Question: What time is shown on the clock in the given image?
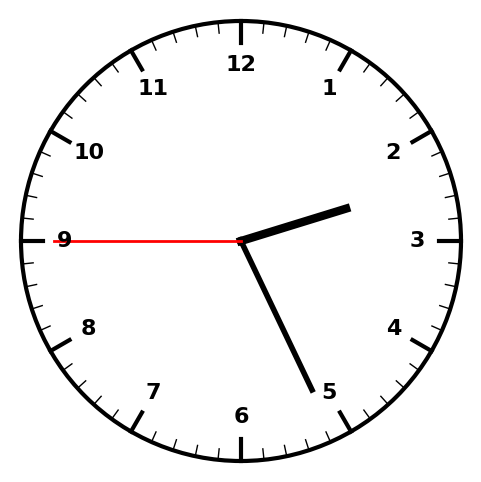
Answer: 02:25:45